Field crop: maize
Growth stage: 2
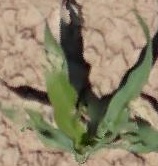
Species: maize